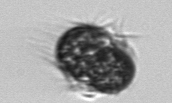
Label: Mesodinium